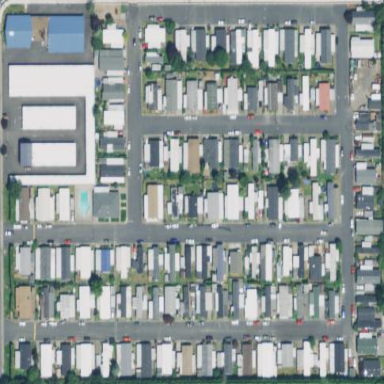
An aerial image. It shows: Residential area known as trailer park.